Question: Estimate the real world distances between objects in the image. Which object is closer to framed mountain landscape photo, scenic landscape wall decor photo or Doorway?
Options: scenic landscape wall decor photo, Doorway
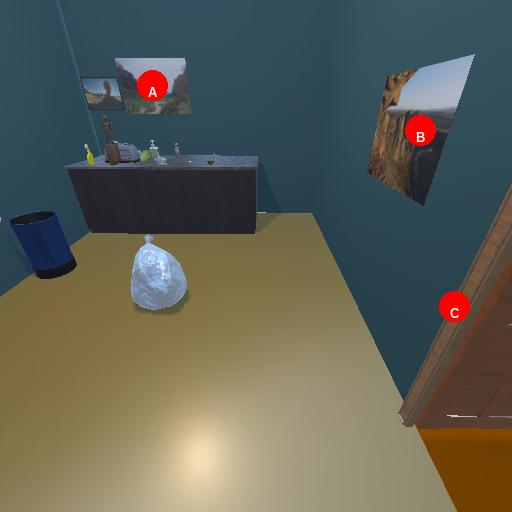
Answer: scenic landscape wall decor photo